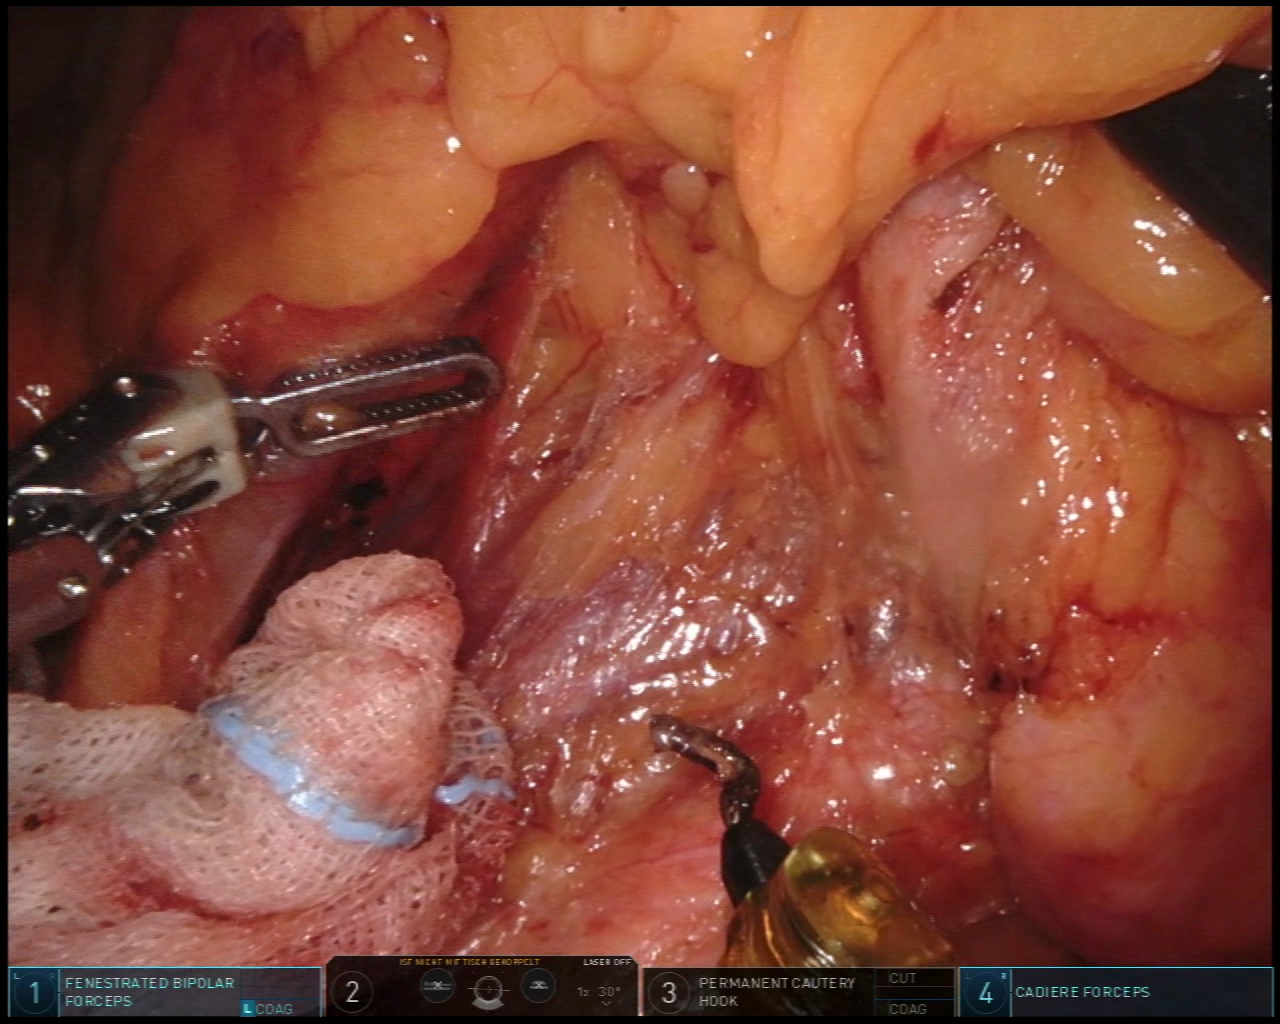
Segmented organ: ureter
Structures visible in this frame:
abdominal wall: no
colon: no
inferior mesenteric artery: no
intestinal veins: no
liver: no
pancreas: no
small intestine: no
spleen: no
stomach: no
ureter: yes
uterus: no
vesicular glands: no